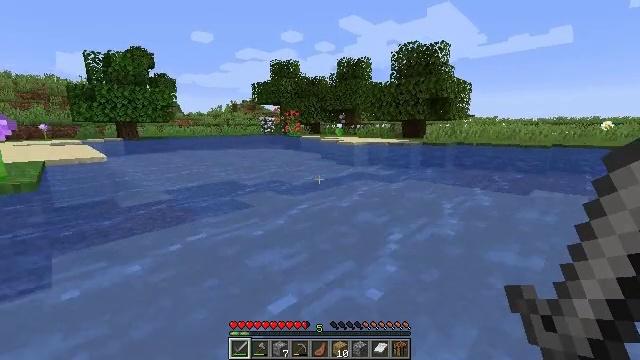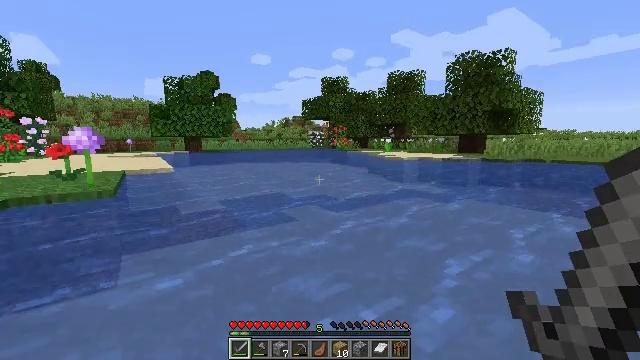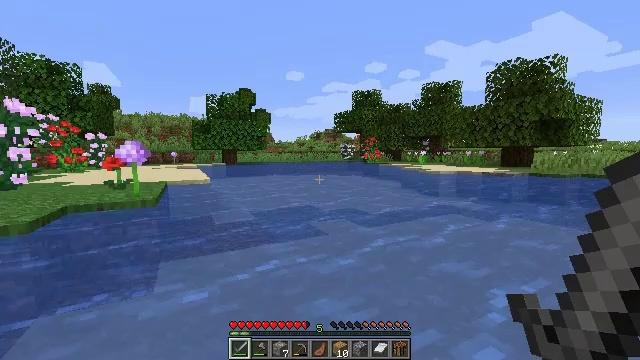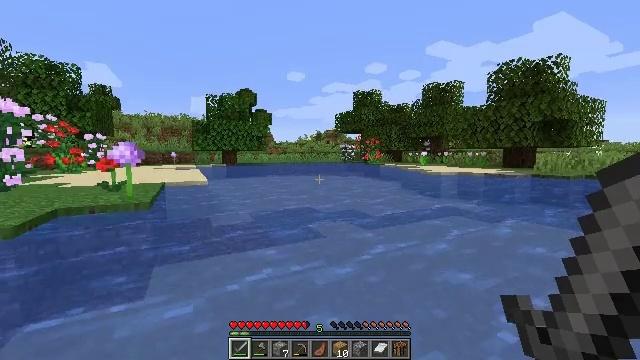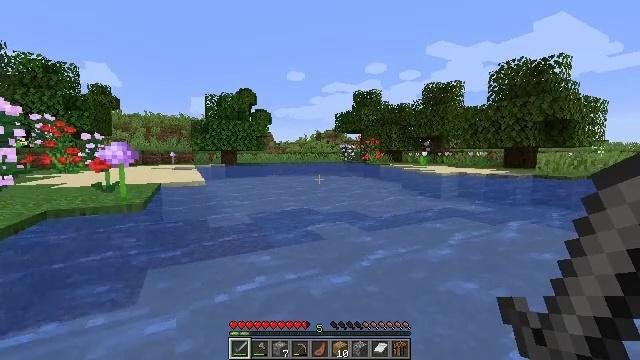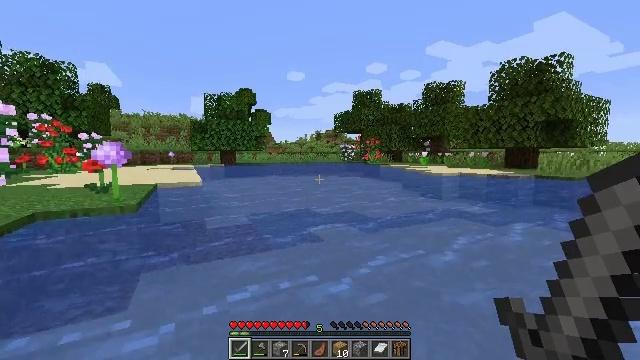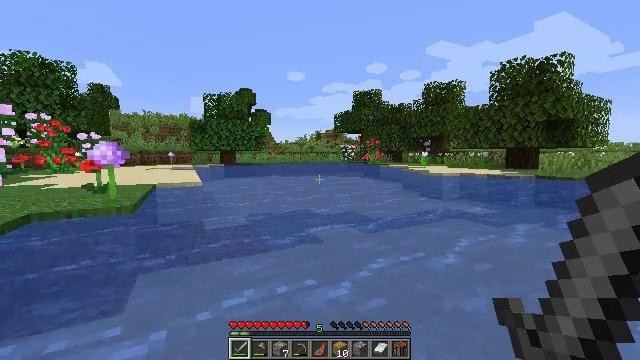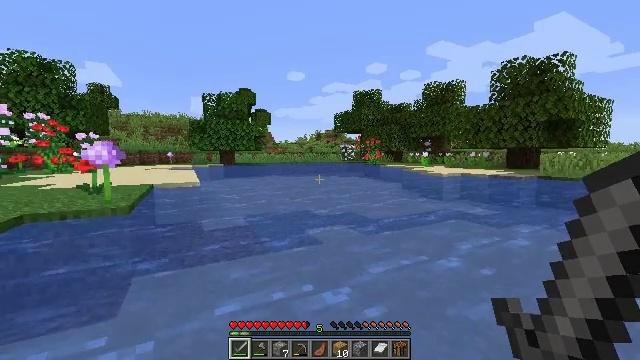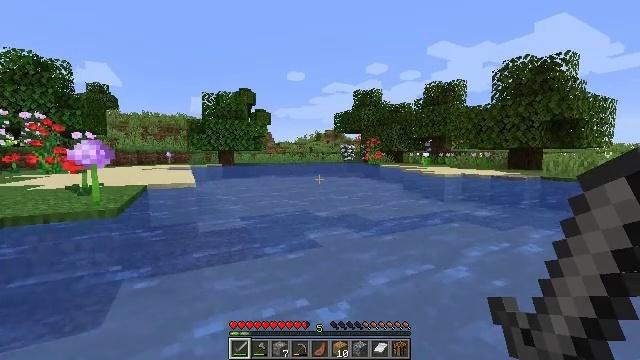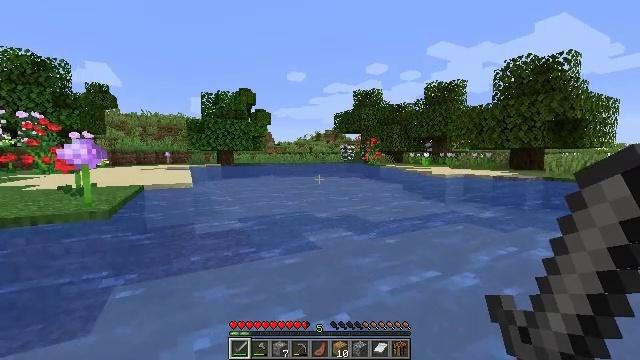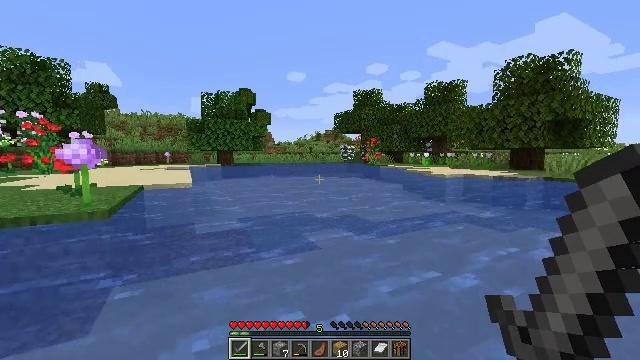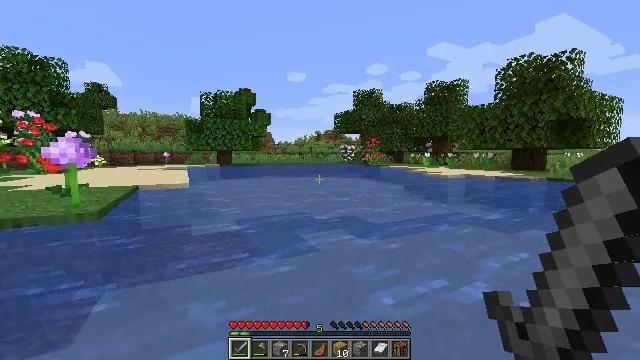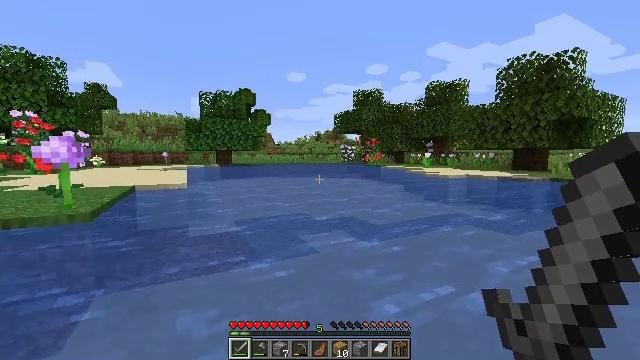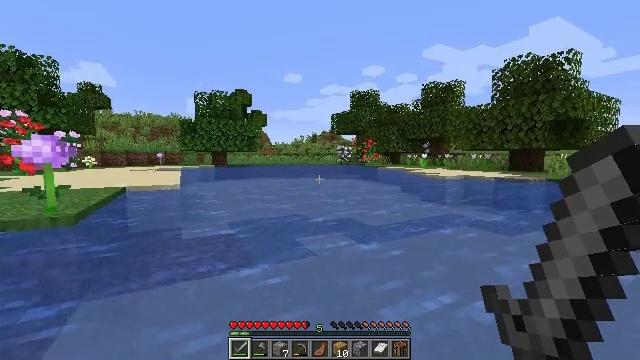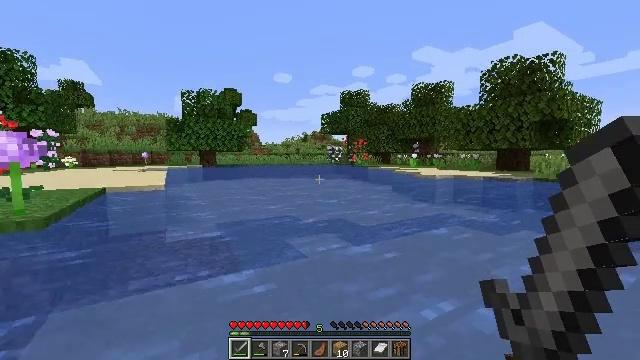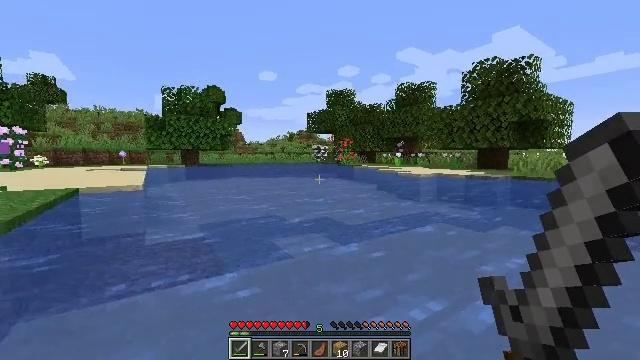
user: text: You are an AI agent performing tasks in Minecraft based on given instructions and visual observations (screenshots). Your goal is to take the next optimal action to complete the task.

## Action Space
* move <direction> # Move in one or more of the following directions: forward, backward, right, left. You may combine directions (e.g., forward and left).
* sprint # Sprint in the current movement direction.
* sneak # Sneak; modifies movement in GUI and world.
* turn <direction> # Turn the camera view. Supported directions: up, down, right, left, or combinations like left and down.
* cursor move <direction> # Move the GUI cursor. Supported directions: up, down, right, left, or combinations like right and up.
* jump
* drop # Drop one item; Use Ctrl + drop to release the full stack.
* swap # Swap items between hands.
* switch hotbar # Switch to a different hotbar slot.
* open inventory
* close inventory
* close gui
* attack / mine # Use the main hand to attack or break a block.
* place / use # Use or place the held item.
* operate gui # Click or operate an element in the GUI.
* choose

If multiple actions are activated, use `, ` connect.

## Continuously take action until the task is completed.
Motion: motion action
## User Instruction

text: Break the sugar cane.
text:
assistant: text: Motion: move forward, sprint, turn left and up
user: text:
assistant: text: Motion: move forward, sprint, turn left and up
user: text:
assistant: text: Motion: move forward, sprint
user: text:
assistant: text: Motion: move forward, sprint
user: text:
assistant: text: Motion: move forward, sprint
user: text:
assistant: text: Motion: move forward, sprint
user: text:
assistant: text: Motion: move forward, sprint
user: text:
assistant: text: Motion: move forward, sprint
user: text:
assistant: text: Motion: move forward, sprint
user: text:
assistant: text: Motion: move forward, sprint
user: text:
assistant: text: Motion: move forward, sprint
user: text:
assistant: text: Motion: move forward, sprint
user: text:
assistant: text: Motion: move forward, sprint
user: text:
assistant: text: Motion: move forward, sprint, turn right
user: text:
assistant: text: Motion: move forward, sprint, turn right
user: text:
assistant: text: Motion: move forward, sprint, turn right
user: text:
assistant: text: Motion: move forward, sprint, turn right
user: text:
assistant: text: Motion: move forward, sprint, turn right
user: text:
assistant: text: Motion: move forward, sprint, turn right
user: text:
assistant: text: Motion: move forward, sprint, turn right
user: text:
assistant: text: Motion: move forward, sprint, turn right
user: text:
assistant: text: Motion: move forward, sprint, turn right
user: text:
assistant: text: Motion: move forward, sprint
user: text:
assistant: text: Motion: move forward, sprint
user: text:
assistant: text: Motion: move forward, sprint
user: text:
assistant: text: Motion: move forward, sprint
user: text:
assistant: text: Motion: move forward, sprint
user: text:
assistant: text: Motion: move forward, sprint
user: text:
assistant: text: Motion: move forward, sprint
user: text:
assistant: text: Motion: move forward, sprint